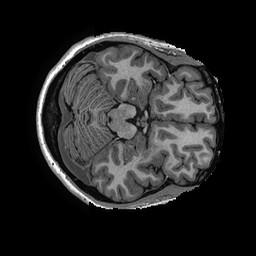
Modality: T1w
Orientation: axial
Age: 37
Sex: female
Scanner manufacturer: ge
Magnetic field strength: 3 T
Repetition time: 0.006952 s
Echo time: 0.00292 s